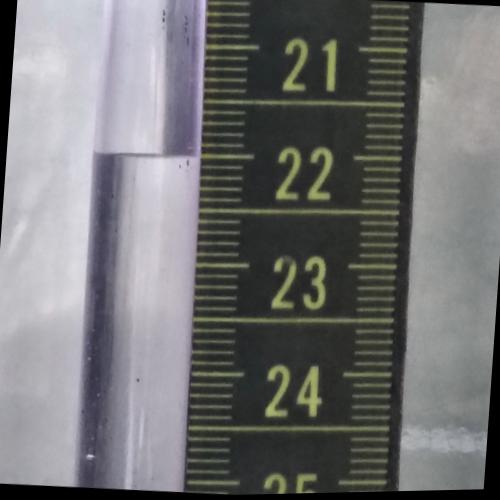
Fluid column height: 22.0 cm